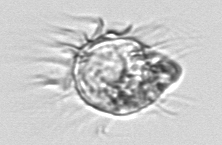
Label: Leegaardiella_ovalis